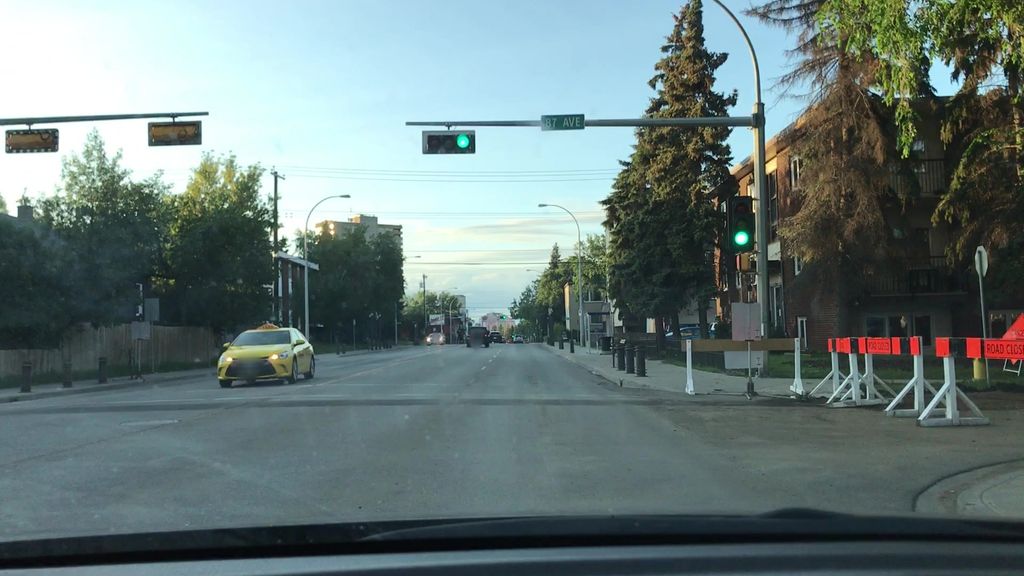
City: edmonton